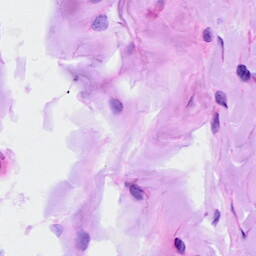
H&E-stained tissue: Ovarian